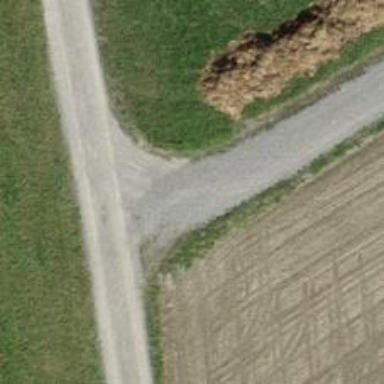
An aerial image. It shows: Pebblestone track with grade2 tracktype.